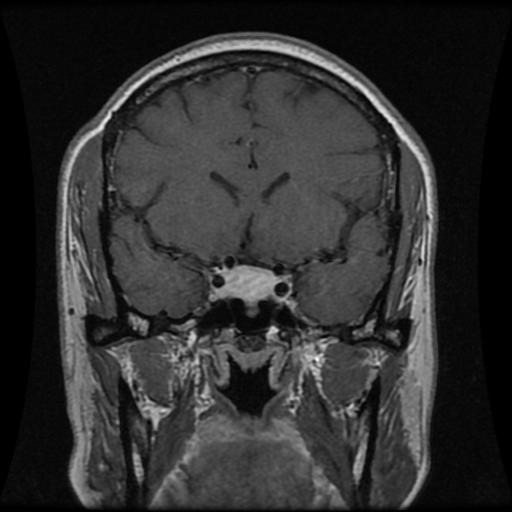
Label: pituitary